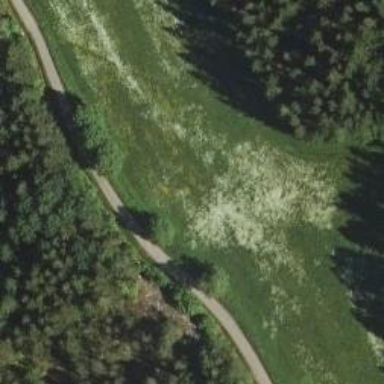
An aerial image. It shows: Path.